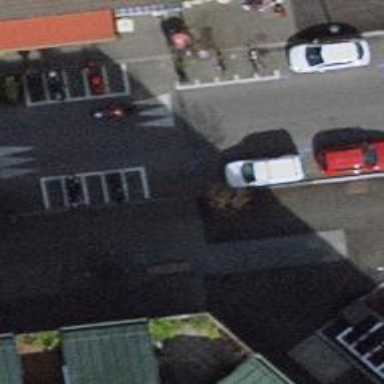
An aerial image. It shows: Residential road with asphalt surface and traffic-calming table.